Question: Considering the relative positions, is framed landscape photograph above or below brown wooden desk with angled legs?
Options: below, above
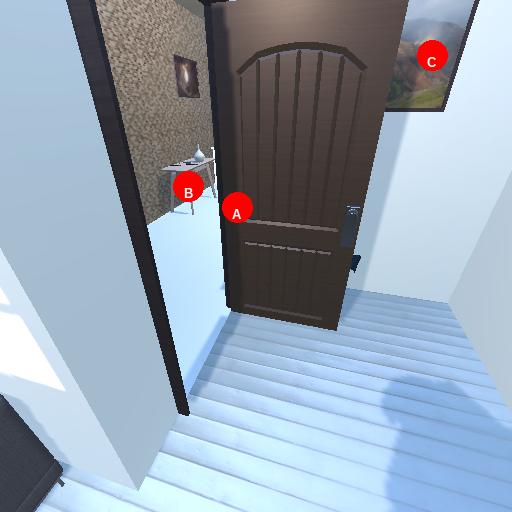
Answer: below